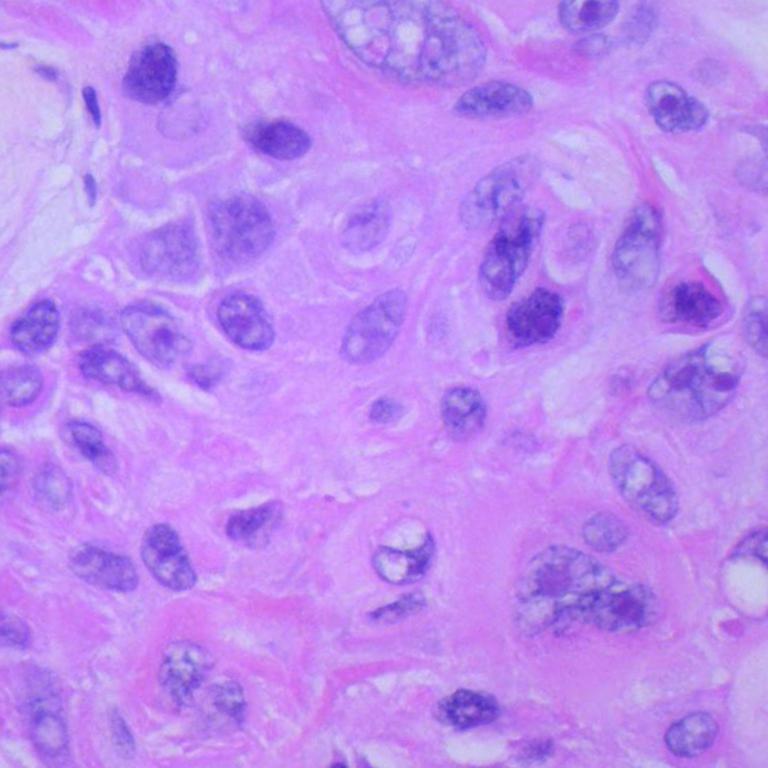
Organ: lung
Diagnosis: squamous carcinomas